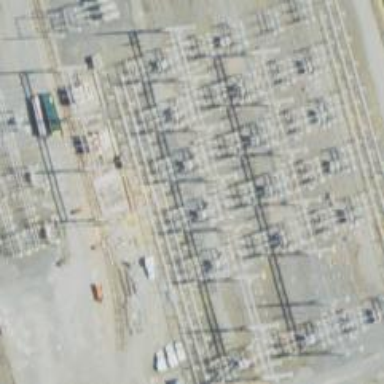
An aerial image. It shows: Switch used for power control.